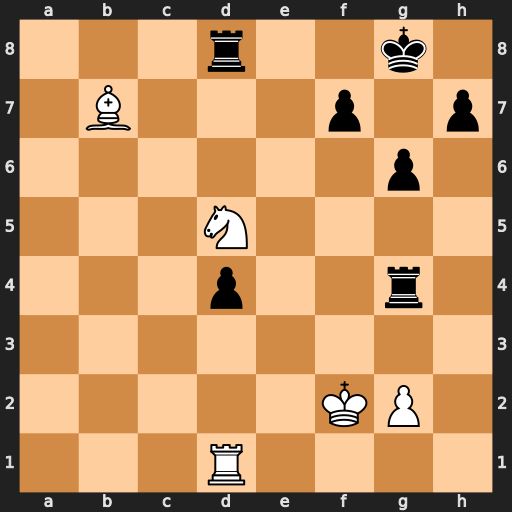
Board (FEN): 3r2k1/1B3p1p/6p1/3N4/3p2r1/8/5KP1/3R4
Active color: w
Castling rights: -
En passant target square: -
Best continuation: Nf6+ Kg7 Nxg4